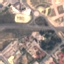
Land use / land cover: Highway